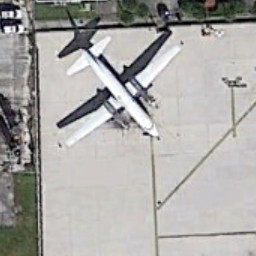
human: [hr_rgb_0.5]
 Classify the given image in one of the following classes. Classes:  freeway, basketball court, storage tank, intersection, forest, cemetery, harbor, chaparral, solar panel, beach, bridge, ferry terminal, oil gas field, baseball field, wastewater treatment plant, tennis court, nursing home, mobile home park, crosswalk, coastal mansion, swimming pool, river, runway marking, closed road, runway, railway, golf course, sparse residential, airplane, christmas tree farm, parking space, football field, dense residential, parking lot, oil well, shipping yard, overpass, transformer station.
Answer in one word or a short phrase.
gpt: airplane